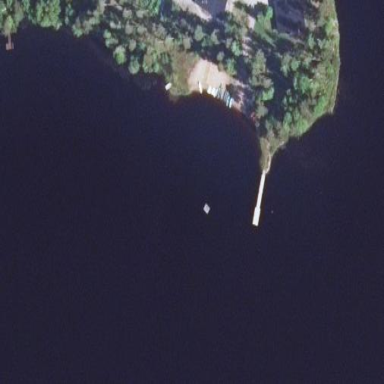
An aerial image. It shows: Swimming area within leisure land.